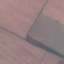
Land use / land cover: AnnualCrop